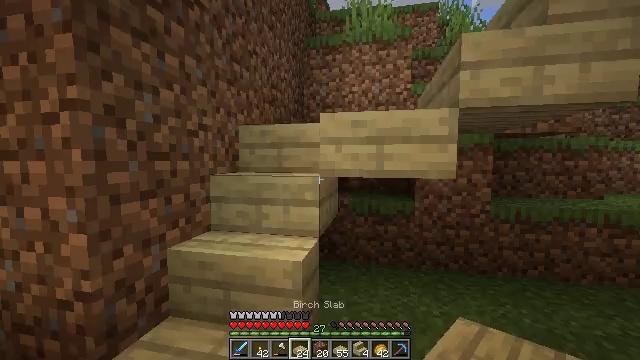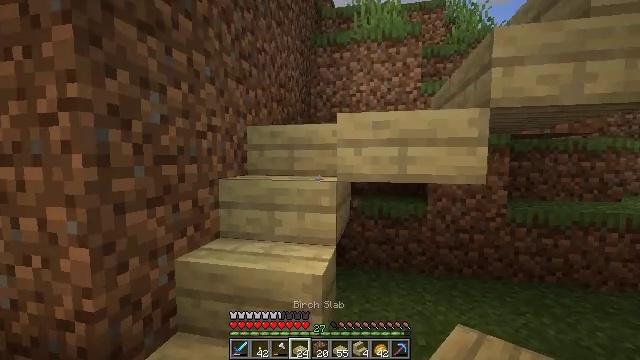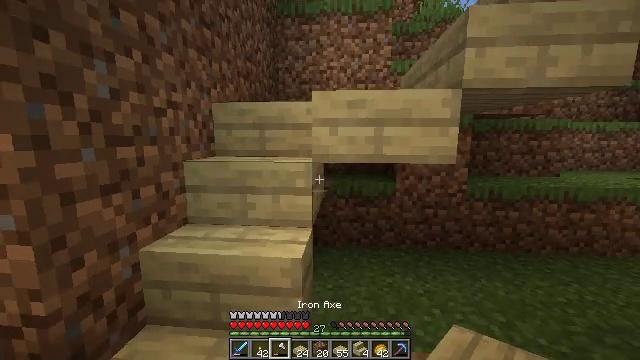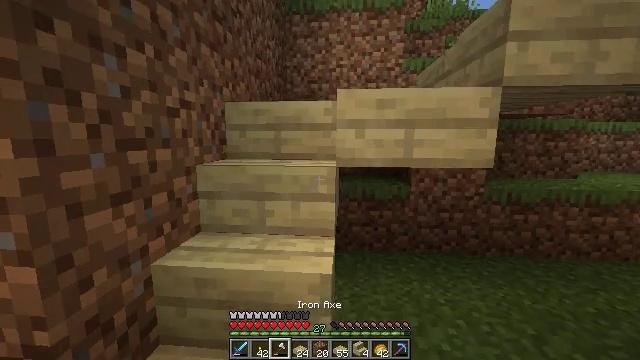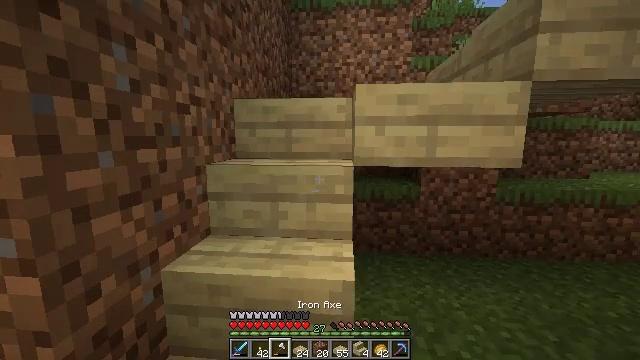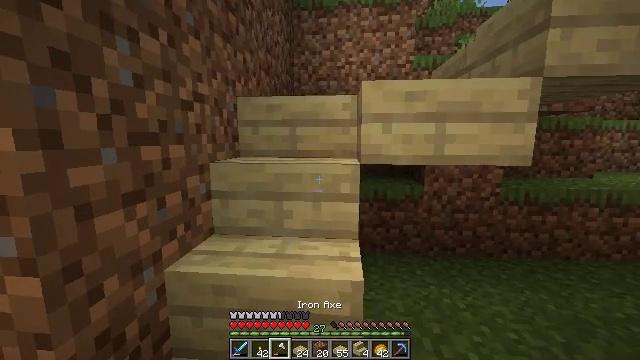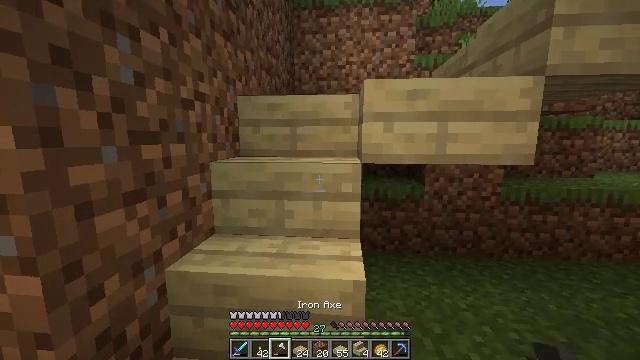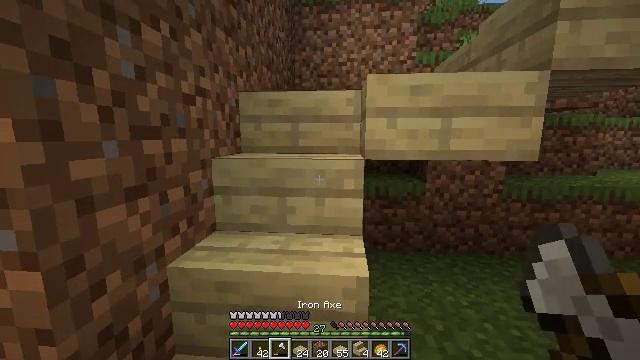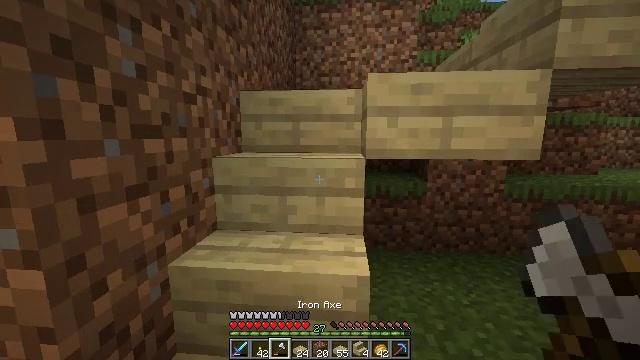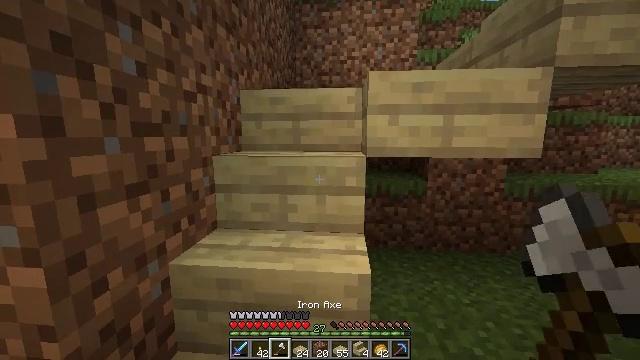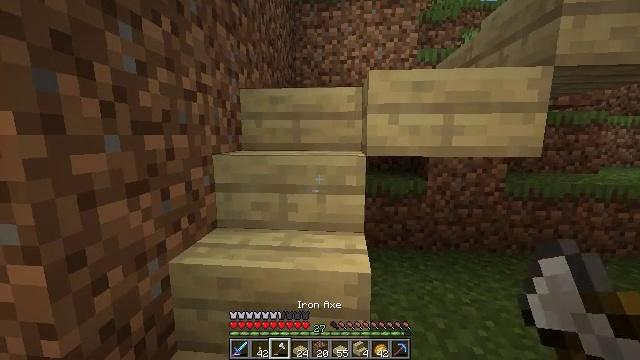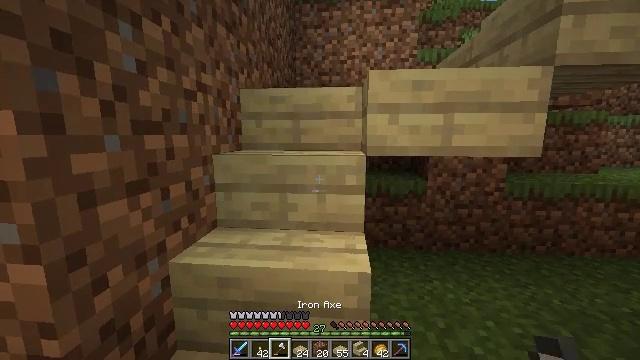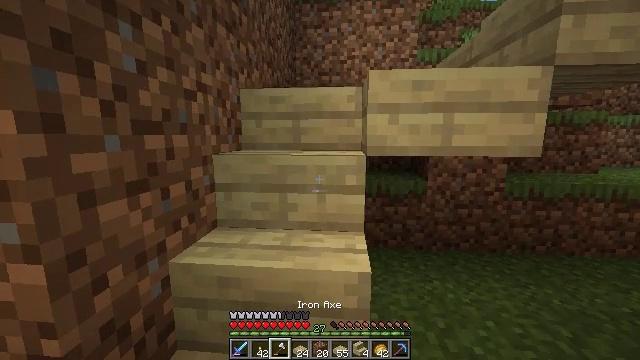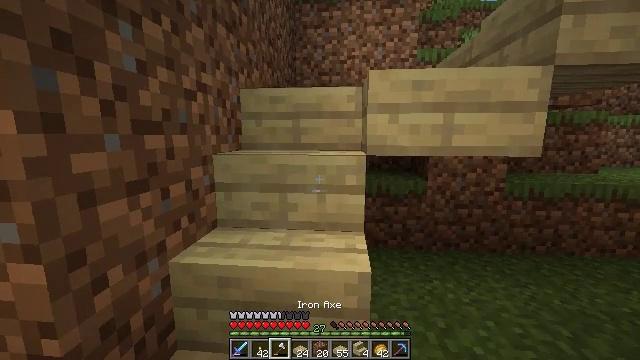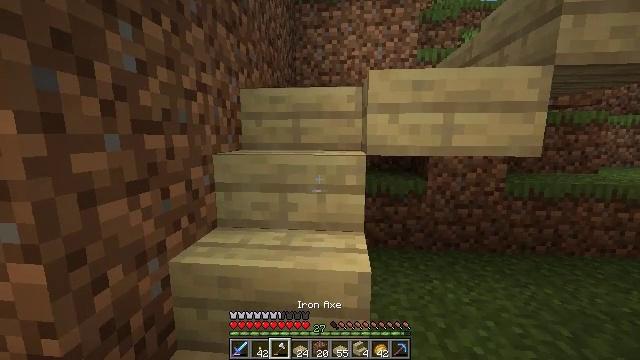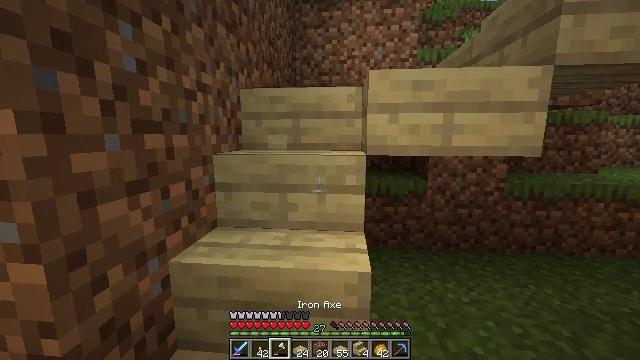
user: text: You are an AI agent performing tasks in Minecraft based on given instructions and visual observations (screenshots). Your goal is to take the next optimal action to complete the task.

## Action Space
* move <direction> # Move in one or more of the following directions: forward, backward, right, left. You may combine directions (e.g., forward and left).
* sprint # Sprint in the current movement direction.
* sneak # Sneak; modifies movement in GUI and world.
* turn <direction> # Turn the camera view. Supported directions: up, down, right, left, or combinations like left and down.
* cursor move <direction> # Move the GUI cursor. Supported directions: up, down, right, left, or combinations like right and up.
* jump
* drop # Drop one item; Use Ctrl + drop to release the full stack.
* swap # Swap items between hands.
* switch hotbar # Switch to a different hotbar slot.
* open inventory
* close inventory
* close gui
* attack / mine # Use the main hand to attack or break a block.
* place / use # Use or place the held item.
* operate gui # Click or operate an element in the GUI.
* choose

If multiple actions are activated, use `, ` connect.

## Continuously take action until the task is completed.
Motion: motion action
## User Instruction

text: Attack the birch stairs to recycle them.
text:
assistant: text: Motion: move forward and move left
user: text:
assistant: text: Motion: move forward and move left, turn right and down
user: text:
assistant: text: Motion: no_op
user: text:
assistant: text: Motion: no_op
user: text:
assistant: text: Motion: no_op
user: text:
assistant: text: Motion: no_op
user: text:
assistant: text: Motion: no_op
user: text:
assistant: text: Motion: no_op
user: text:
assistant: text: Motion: no_op
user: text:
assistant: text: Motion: no_op
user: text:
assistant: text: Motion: no_op
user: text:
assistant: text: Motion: no_op
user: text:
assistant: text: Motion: no_op
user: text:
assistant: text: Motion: no_op
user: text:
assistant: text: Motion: attack / mine
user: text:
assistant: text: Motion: attack / mine
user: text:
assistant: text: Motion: attack / mine
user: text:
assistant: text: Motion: attack / mine
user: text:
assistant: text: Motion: attack / mine
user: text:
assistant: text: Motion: attack / mine
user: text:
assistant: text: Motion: attack / mine
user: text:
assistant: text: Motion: attack / mine
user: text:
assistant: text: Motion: attack / mine
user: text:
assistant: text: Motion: attack / mine
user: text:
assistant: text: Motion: attack / mine
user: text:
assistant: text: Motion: attack / mine
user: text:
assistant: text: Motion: attack / mine
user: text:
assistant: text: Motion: attack / mine
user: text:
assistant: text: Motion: attack / mine
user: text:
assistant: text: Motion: attack / mine